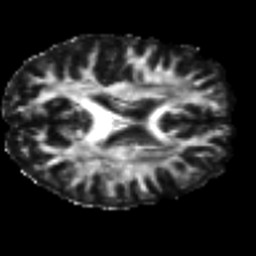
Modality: FA
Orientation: axial
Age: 21
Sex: female
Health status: healthy
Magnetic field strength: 3 T
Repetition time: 9 s
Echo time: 0.093 s